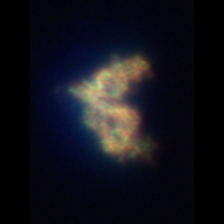
Taxon: Unknown_detritus
Group: Unknown